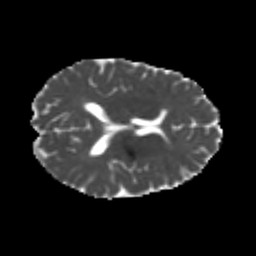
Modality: MD
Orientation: axial
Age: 20
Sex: female
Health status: healthy
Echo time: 0.074 s